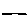
Label: line